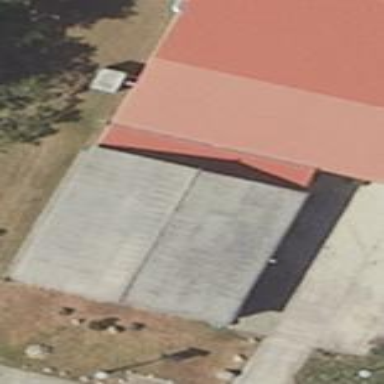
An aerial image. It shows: Warehouse with gabled roof.